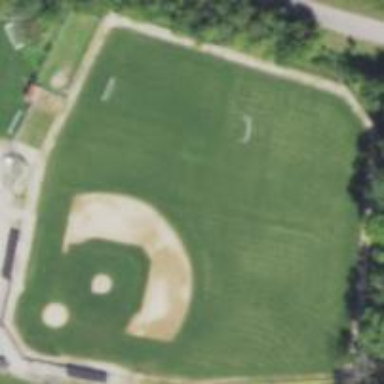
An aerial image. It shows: Baseball pitch for leisure and sports activities.